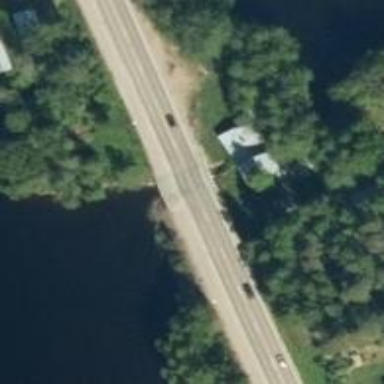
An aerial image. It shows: Primary highway bridge with asphalt surface.